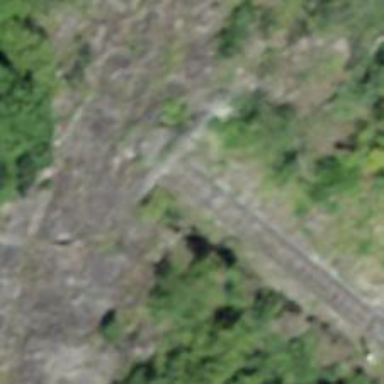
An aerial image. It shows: Disused railway.